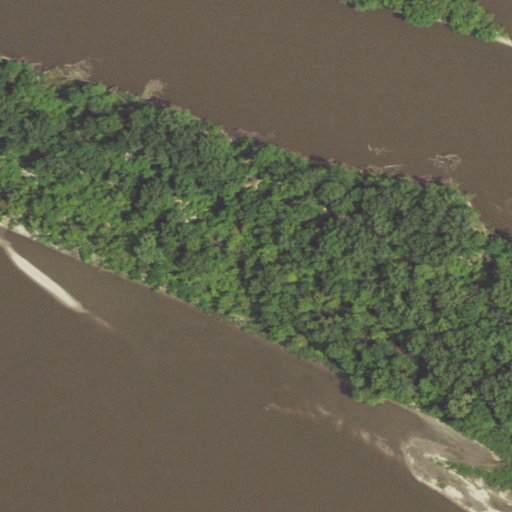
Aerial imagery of island in Illinois named Fourmile Island containing open water, woody wetlands, and herbaceous wetlands